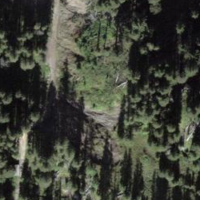
EUNIS habitat code: 43
Species observed at this site:
Tussilago farfara